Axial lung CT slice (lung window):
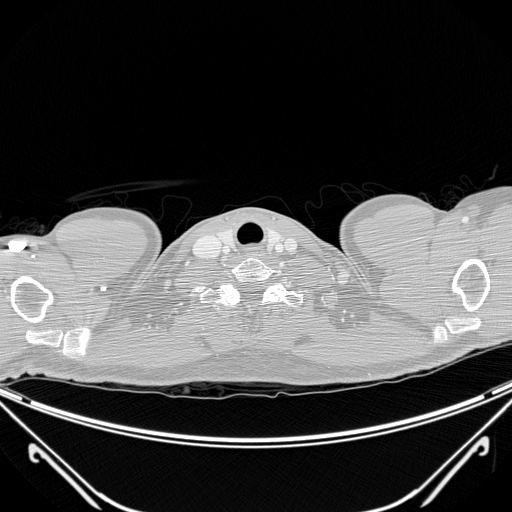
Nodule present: no